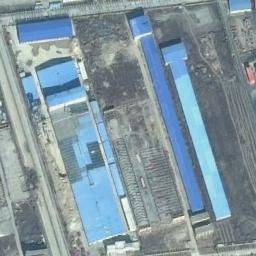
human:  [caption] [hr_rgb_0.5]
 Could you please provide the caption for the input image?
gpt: The industrial area has some blue workshops of different sizes and open areas .

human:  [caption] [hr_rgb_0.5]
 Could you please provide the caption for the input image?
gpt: There are many blue houses in the industrial area .

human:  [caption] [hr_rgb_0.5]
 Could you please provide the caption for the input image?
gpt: There are many houses of different shapes and sizes in the industrial zone .

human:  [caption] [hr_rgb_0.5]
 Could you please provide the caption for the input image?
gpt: Plants and roads in an industrial area with open-air equipment and materials .

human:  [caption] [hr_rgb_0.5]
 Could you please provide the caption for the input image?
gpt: There are some blue buildings and some empty land .